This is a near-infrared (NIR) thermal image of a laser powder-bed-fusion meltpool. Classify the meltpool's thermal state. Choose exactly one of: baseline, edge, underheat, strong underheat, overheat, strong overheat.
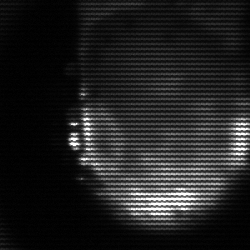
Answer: baseline